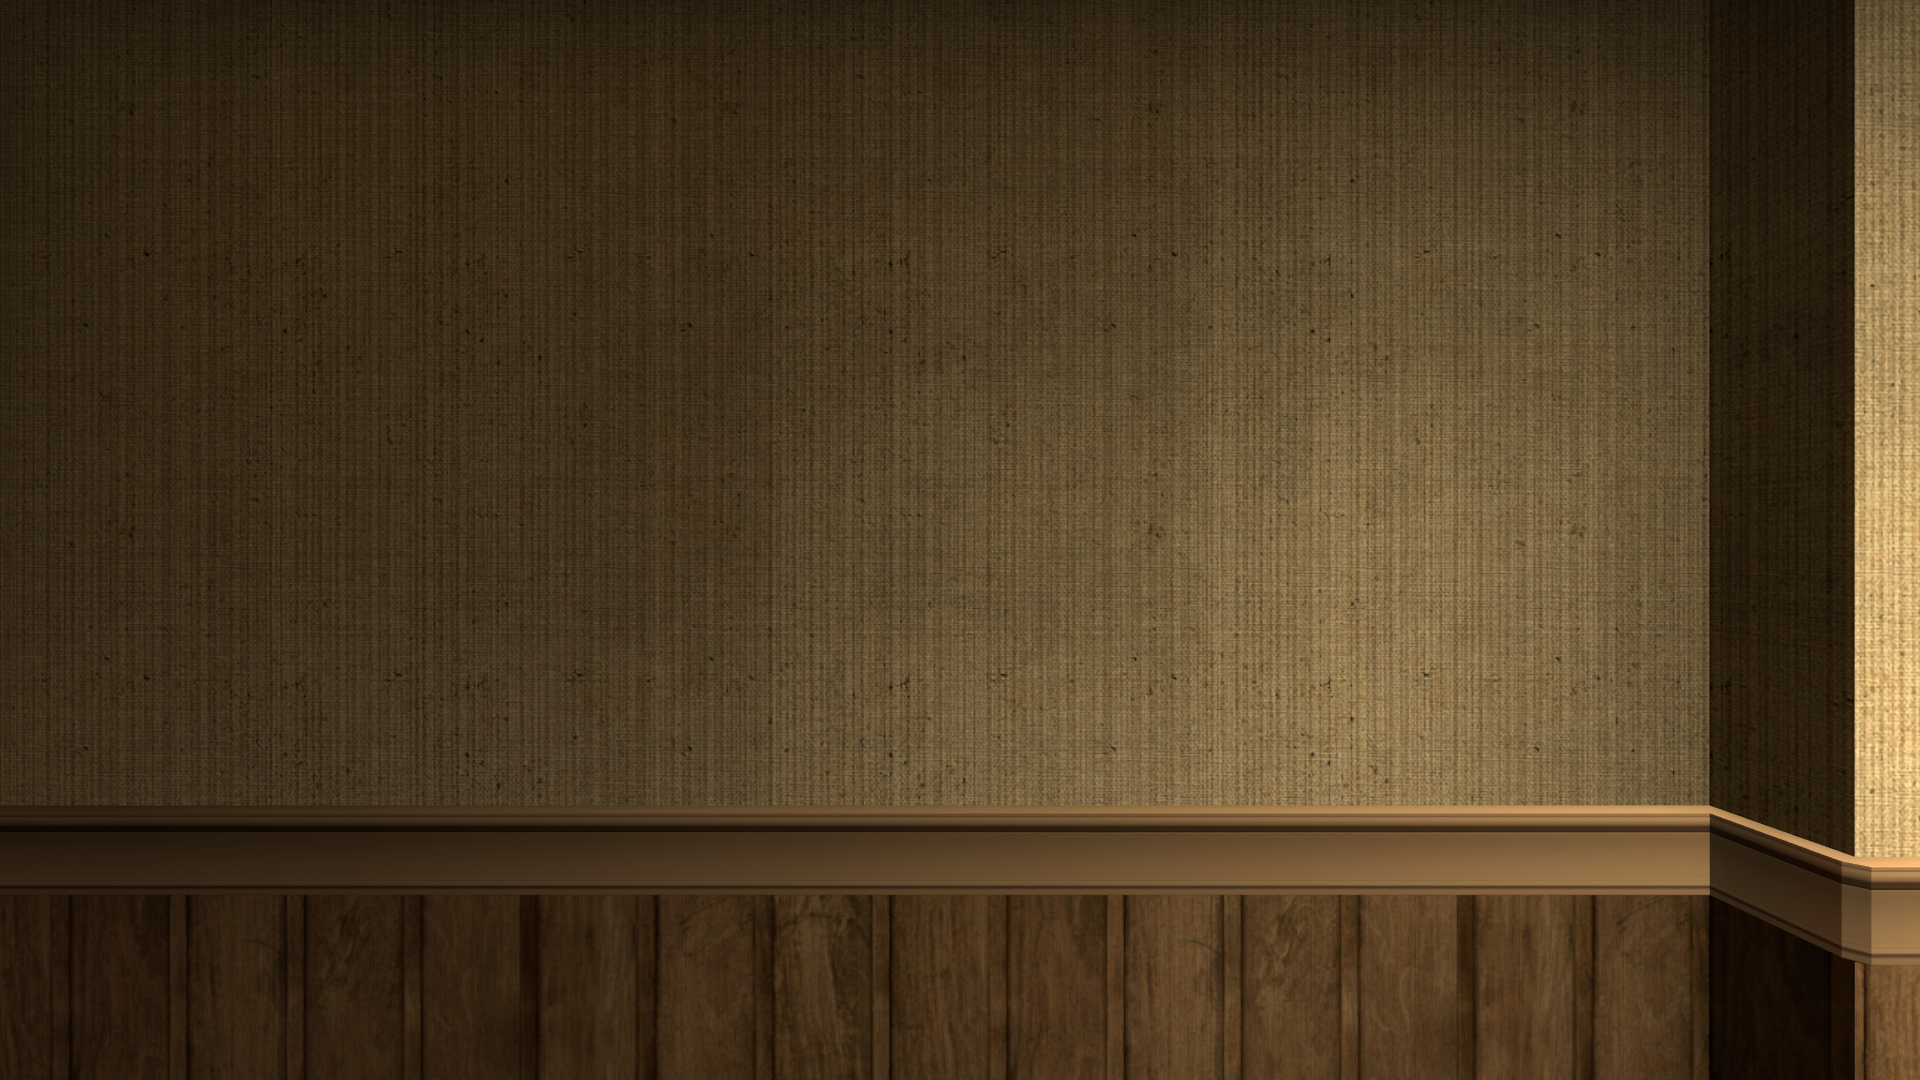
Map: de_inferno